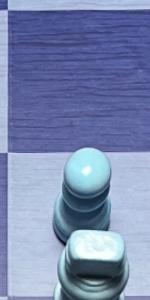
Label: Pawn_White